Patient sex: M
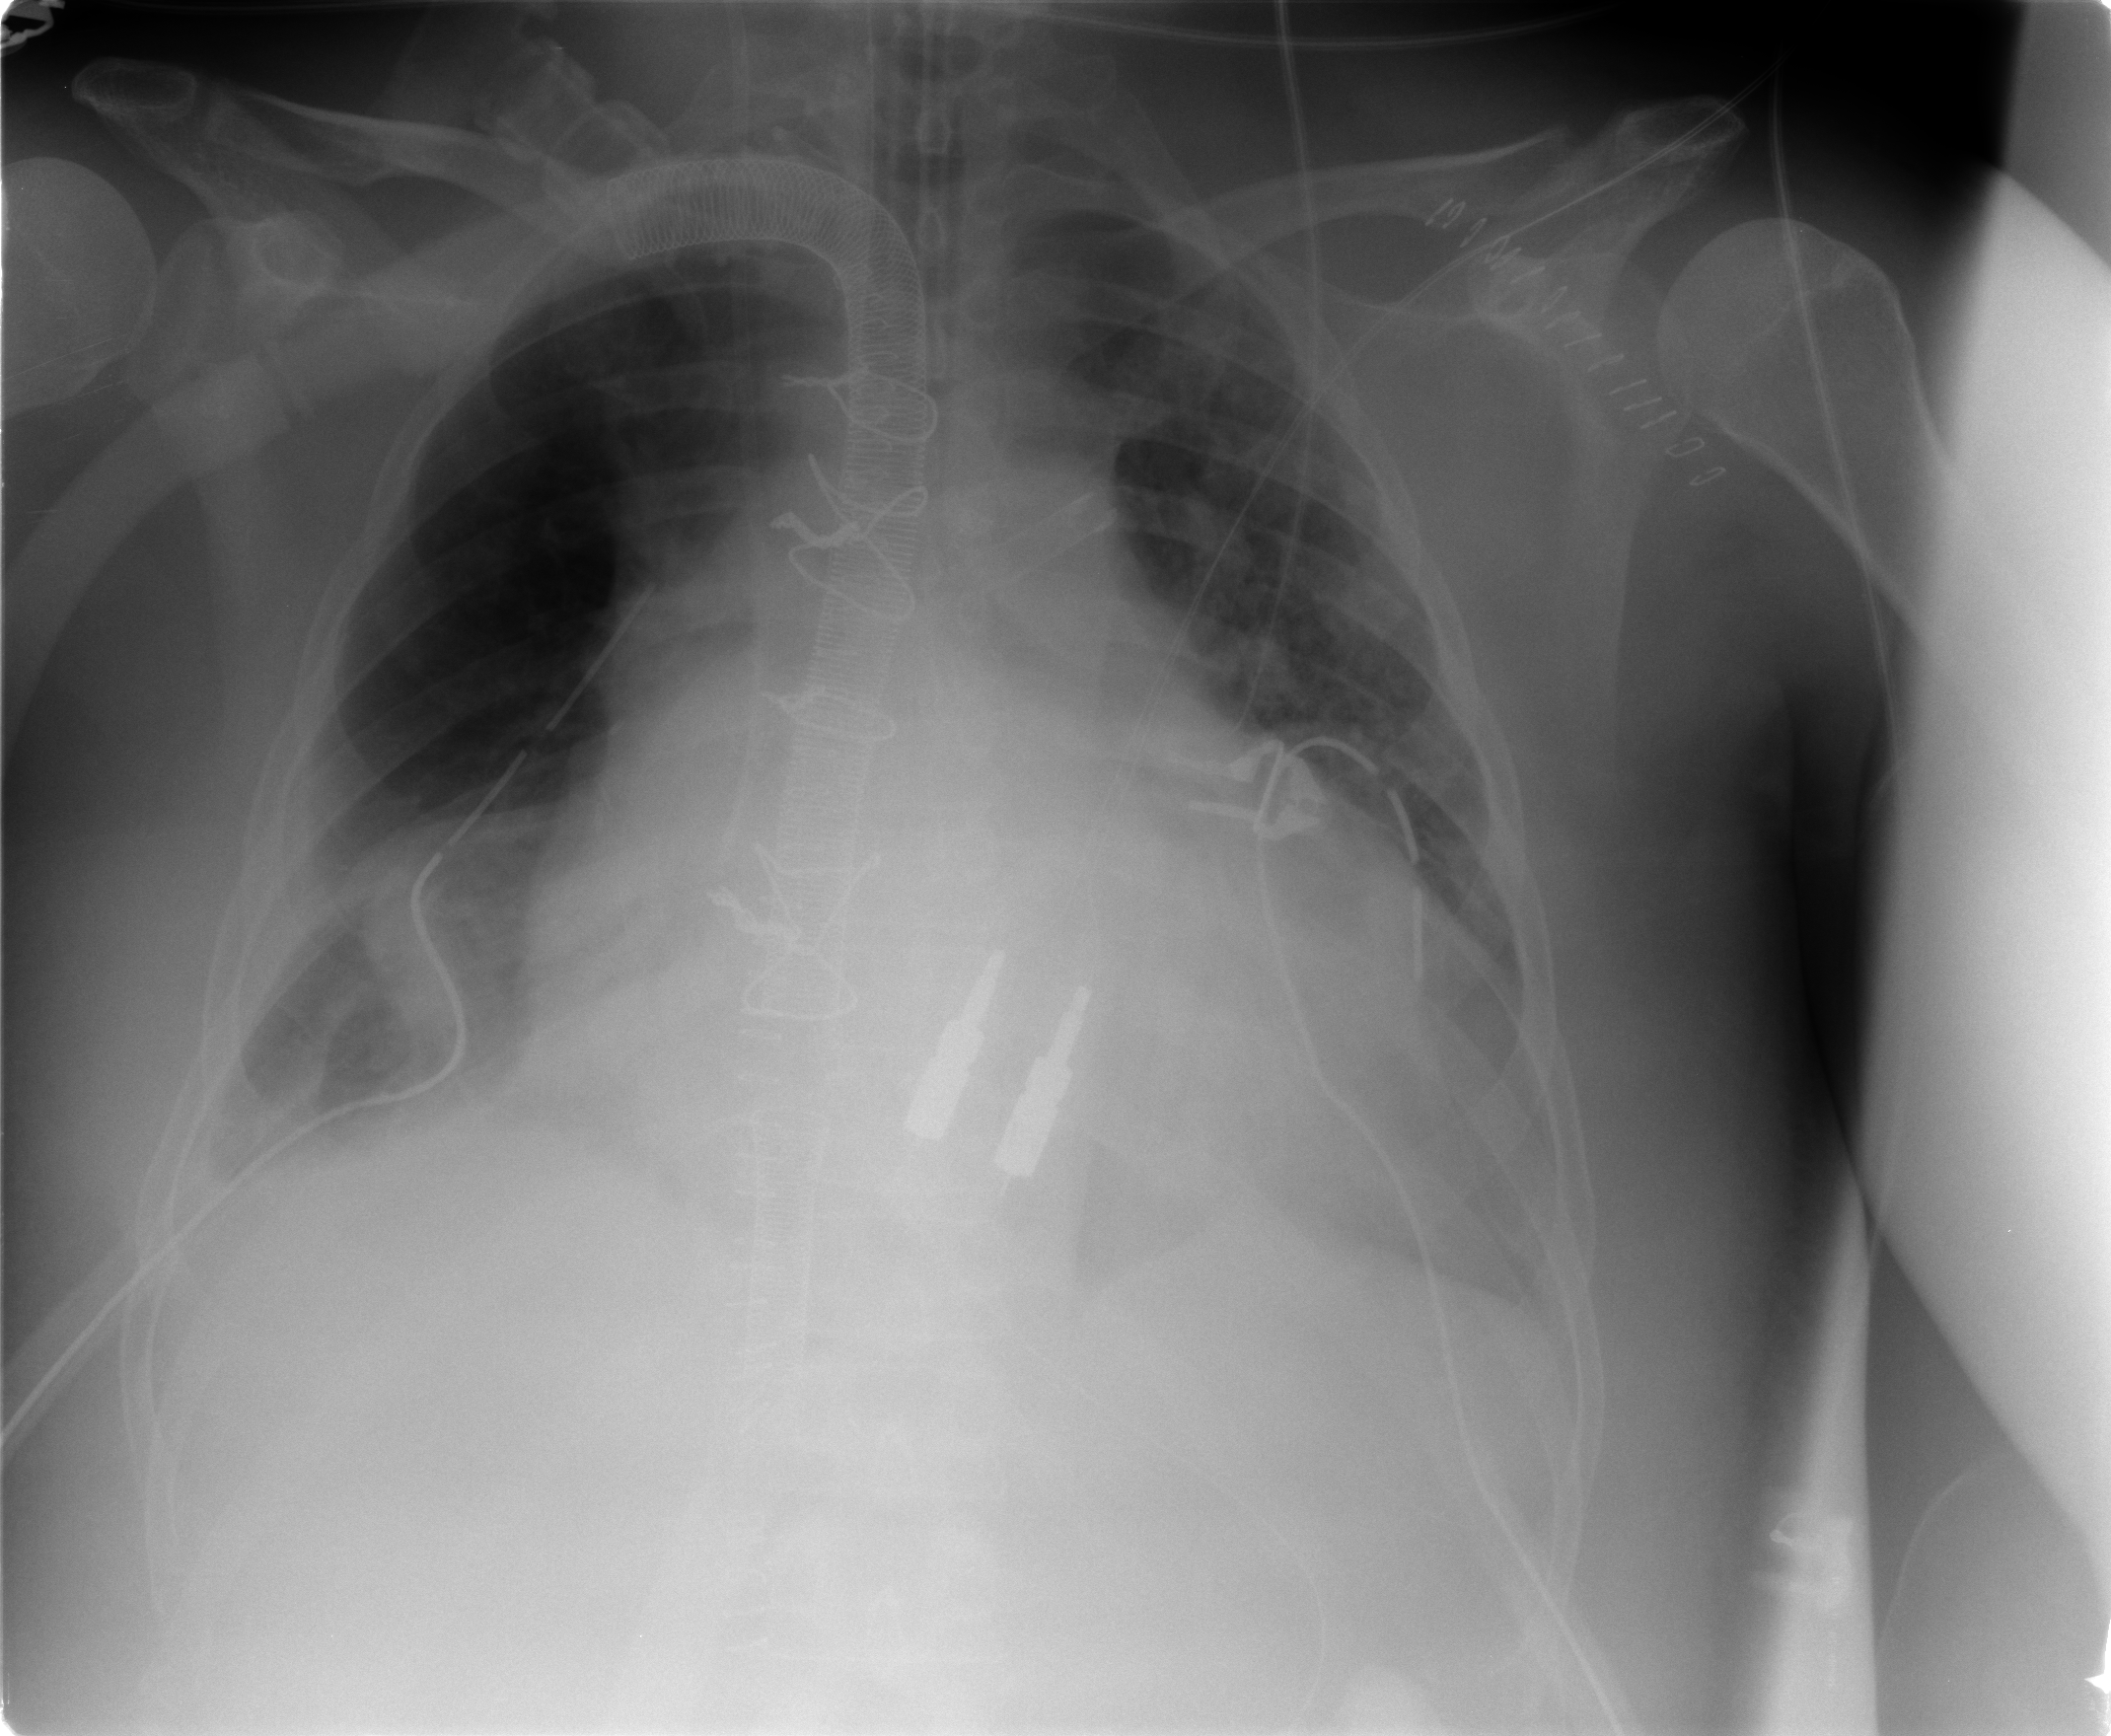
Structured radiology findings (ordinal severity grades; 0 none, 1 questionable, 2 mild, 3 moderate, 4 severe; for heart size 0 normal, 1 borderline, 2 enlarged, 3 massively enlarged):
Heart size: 3
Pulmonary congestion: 2
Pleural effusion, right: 2
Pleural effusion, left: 2
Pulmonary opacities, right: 0
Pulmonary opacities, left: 2
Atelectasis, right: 2
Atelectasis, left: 2